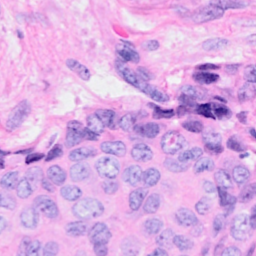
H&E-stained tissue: Breast